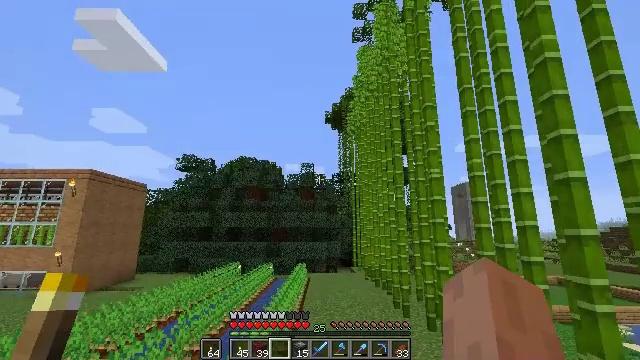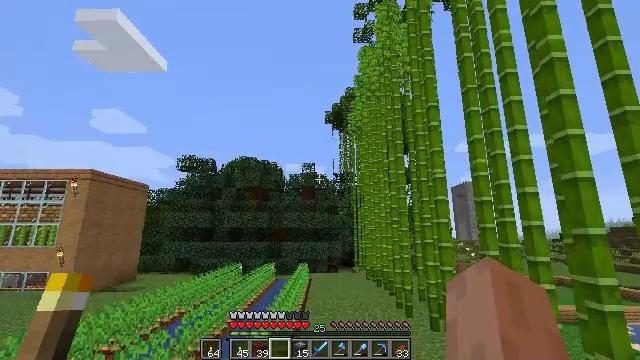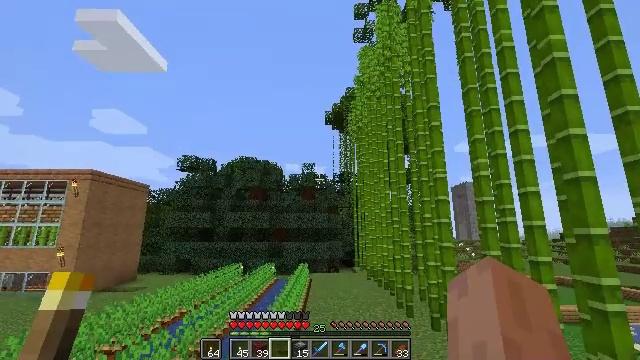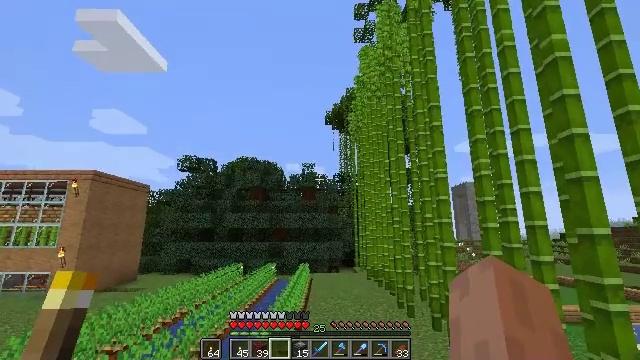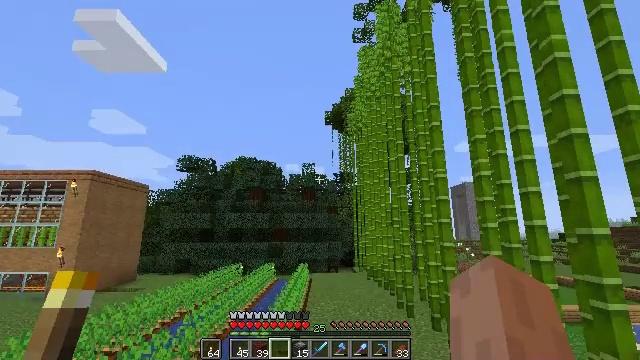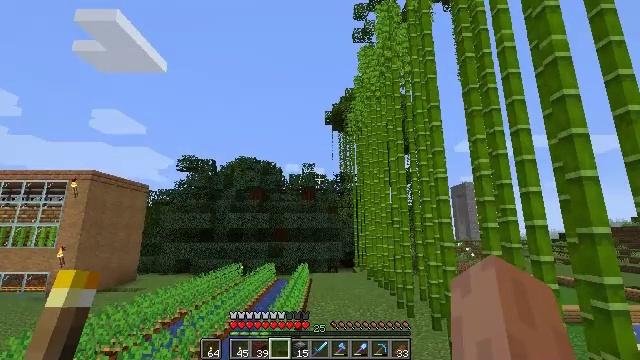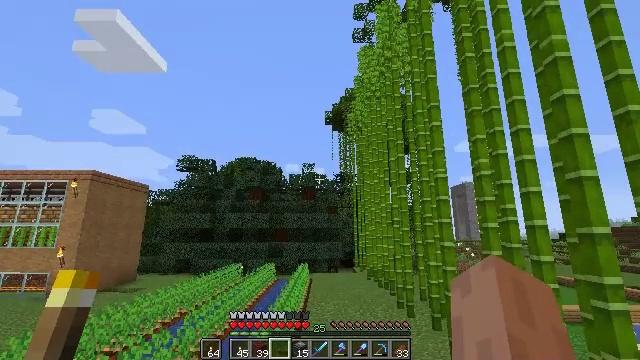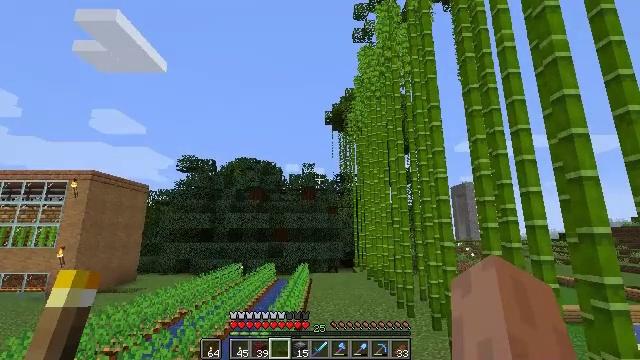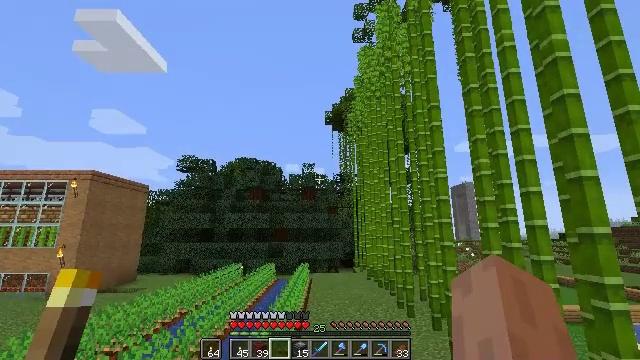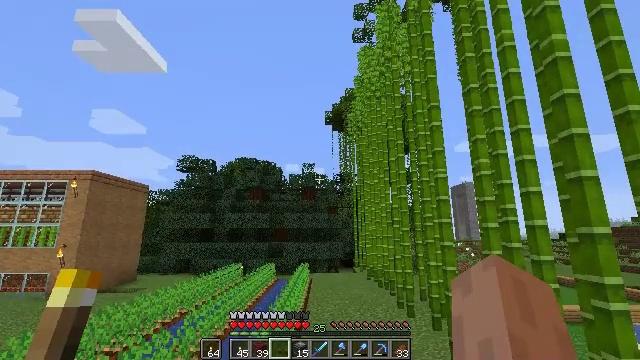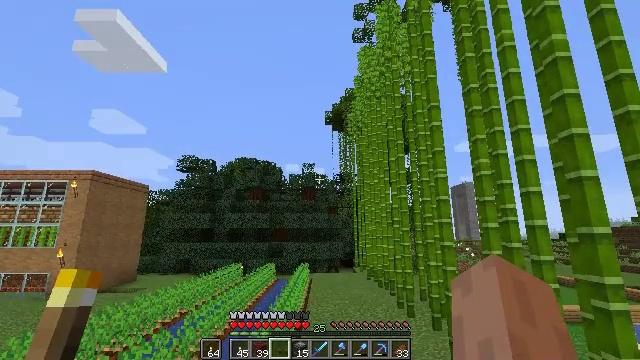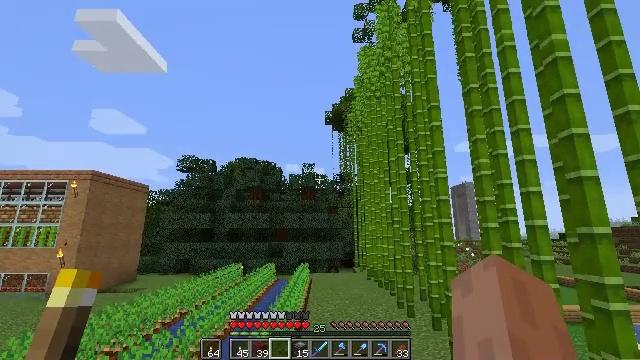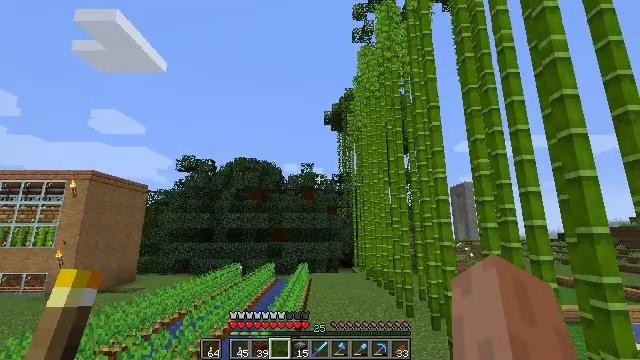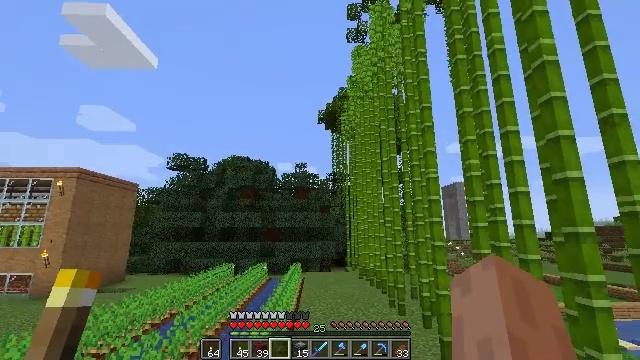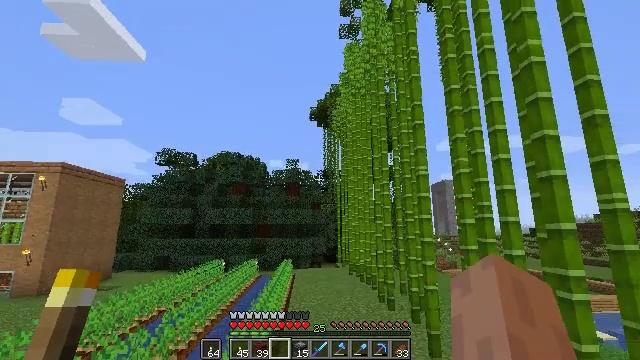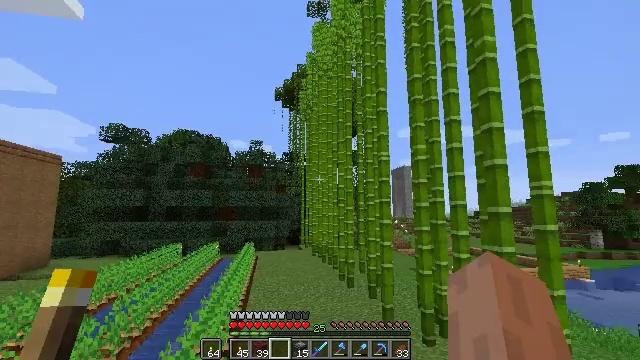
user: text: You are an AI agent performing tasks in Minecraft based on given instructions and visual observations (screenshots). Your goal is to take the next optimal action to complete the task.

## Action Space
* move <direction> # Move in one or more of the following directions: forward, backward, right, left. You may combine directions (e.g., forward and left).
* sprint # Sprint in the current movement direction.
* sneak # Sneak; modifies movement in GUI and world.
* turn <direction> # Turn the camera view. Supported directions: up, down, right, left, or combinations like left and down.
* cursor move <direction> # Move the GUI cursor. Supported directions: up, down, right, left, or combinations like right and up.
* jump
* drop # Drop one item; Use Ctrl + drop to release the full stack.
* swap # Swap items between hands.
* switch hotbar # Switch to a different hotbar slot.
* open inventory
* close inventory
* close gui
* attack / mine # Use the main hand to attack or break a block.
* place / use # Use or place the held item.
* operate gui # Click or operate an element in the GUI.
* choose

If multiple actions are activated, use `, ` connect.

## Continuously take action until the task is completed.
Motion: motion action
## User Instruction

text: Attack the jungle leaves to remove it.
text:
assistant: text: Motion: no_op
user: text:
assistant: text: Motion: no_op
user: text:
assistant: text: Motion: no_op
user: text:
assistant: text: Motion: no_op
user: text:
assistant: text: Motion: no_op
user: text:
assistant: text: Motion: no_op
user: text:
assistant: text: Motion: no_op
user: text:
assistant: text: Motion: no_op
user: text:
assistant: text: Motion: no_op
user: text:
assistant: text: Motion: no_op
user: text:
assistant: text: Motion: no_op
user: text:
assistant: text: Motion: no_op
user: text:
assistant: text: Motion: turn right
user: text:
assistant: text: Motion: turn right
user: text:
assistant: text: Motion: turn right and down
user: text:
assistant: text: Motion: turn right and down
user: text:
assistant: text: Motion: move forward, turn right and down
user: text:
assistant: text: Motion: move forward, turn right and down
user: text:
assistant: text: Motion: move forward and move right, turn right and down
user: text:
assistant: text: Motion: move forward and move right
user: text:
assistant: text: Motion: move forward and move right
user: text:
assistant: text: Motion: move forward and move right
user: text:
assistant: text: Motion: move forward and move right, turn left
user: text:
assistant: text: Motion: move forward and move right, turn left
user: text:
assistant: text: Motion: move forward and move right, turn left
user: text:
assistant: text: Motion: move forward and move right, turn left
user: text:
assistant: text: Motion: move forward and move right, sprint, turn left
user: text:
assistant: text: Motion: move forward and move right, sprint, turn left
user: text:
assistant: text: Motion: move forward and move right, sprint, turn left
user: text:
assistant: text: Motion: move forward and move right, sprint, turn left